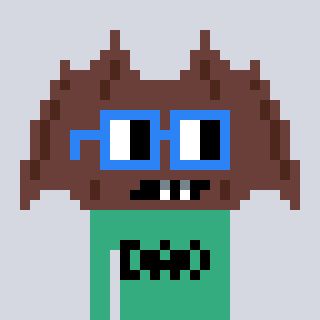
a pixel art character with square blue glasses, a bat-shaped head and a teal-colored body on a cool background